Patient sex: F
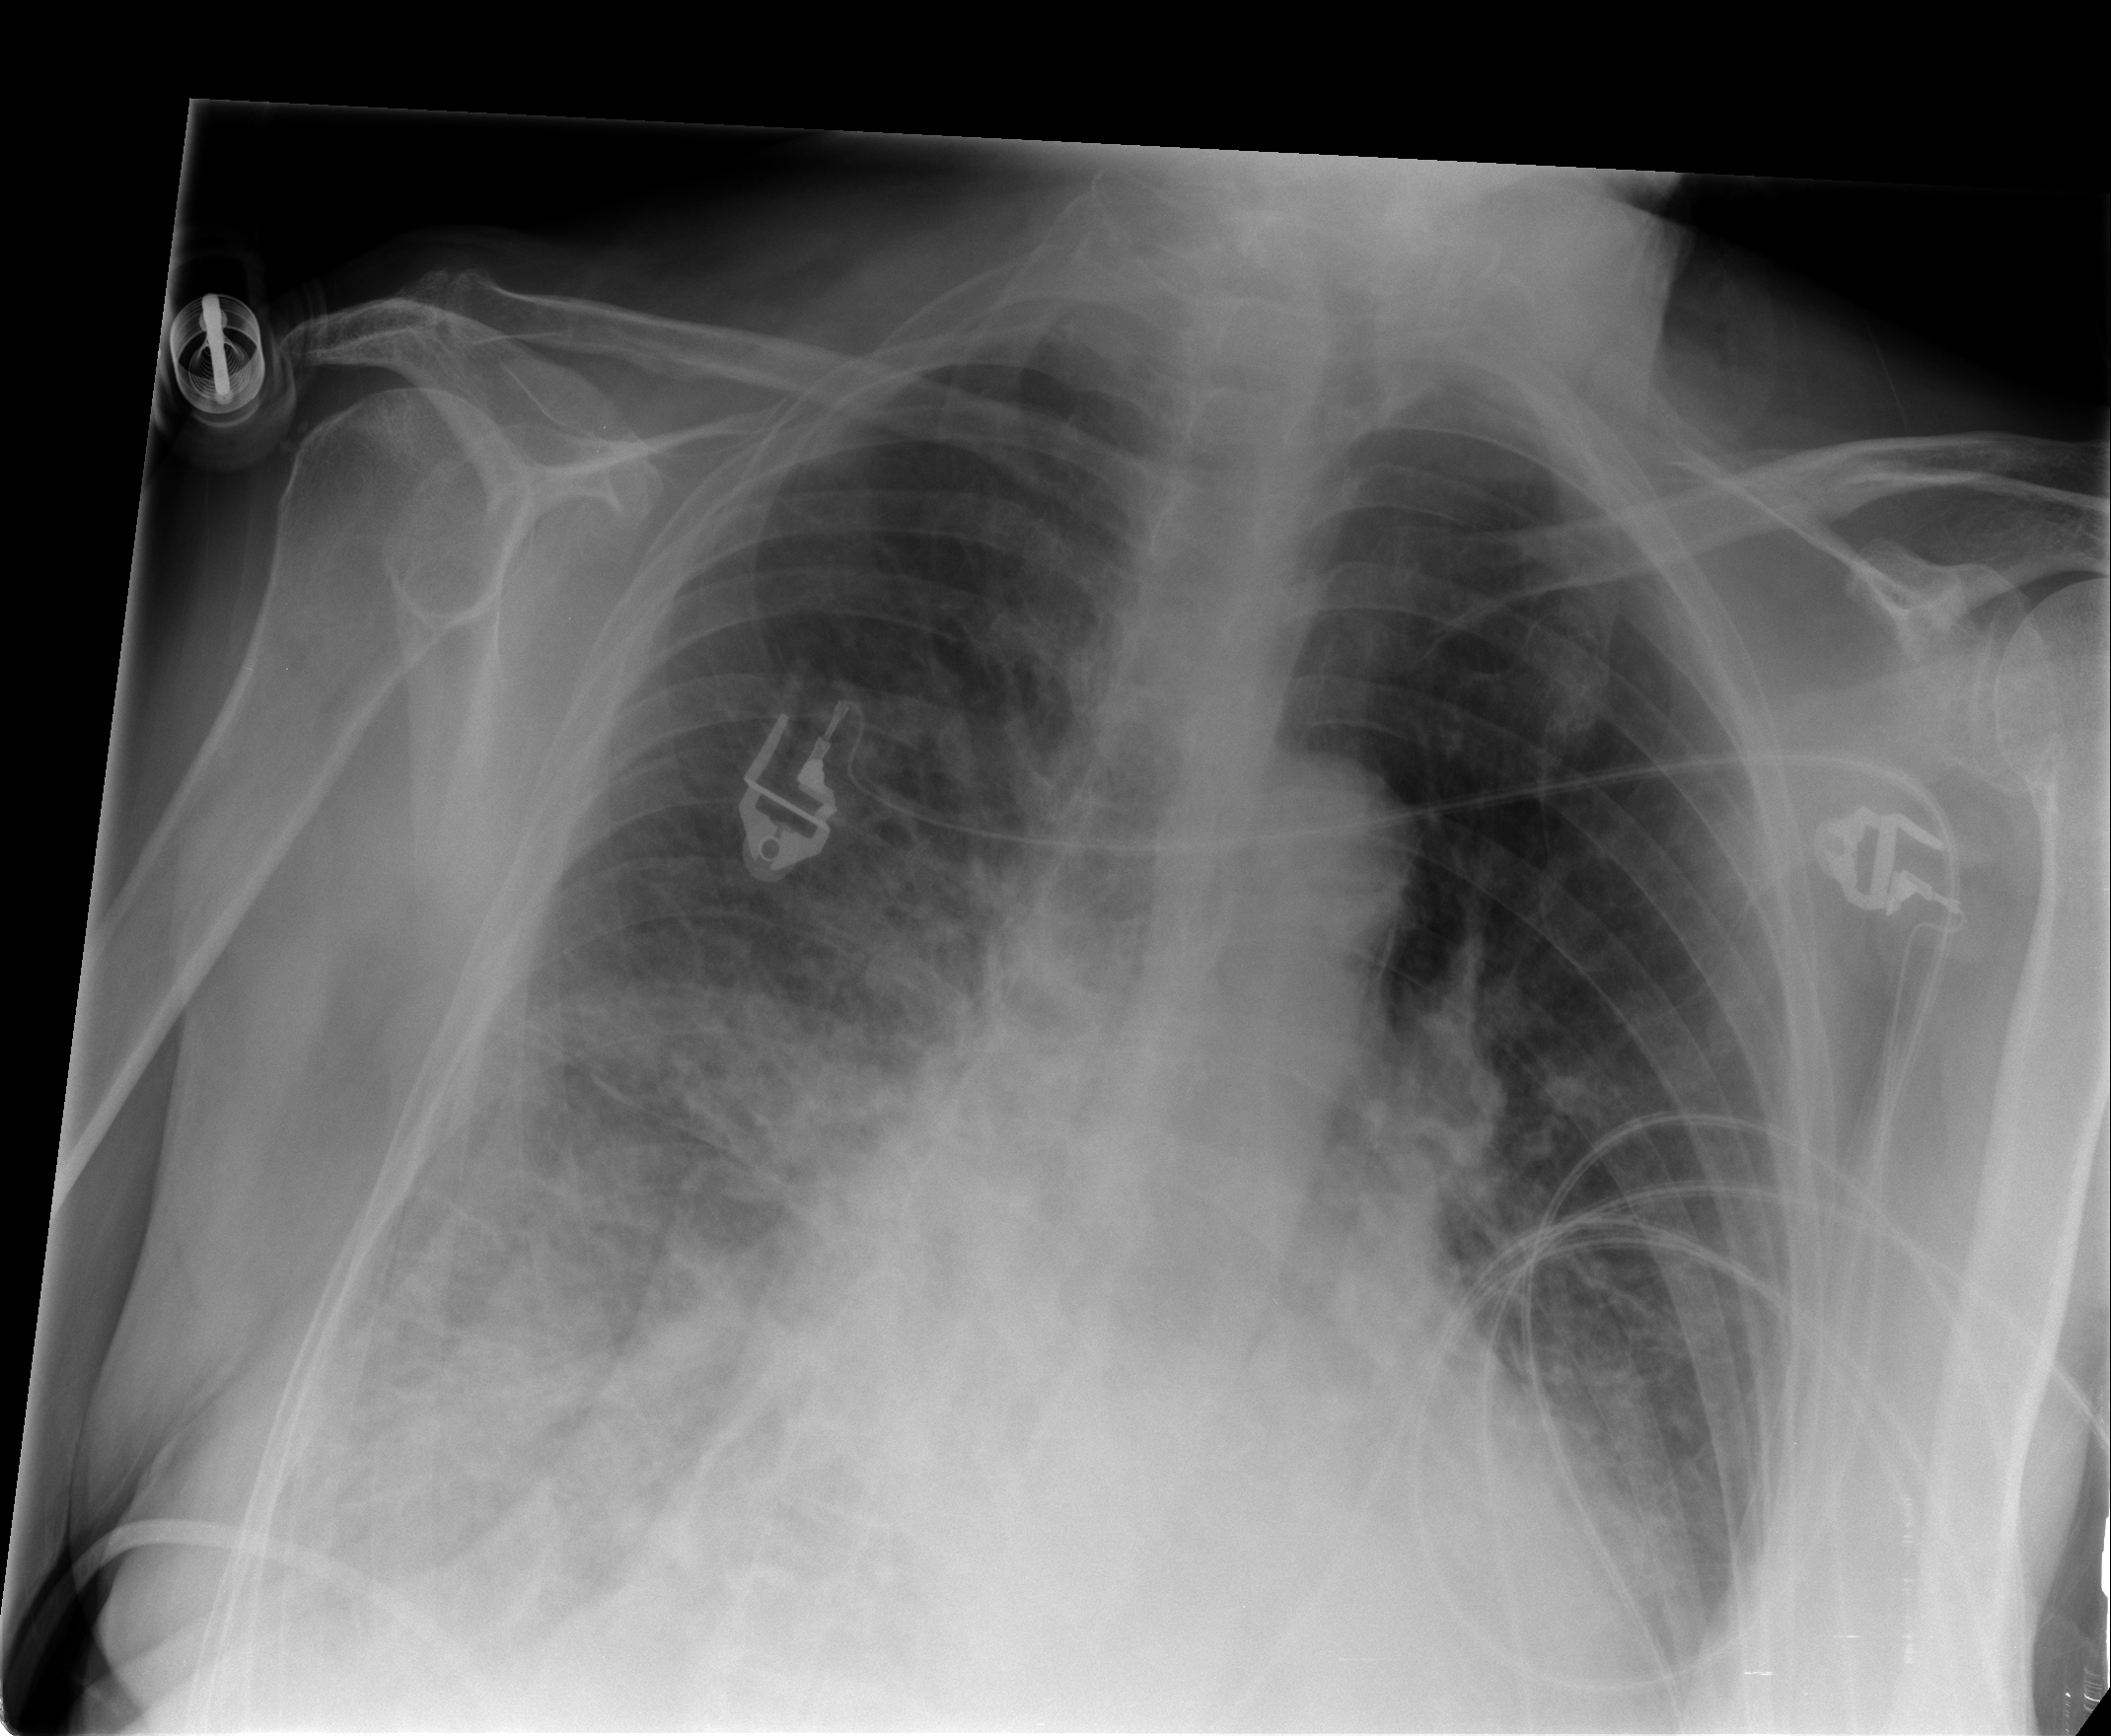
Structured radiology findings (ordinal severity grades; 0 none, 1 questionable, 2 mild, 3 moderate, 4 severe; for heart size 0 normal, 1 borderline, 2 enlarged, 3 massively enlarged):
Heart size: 2
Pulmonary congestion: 2
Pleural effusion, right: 2
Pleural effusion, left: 0
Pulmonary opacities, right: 3
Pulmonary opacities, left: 2
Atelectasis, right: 3
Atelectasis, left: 2